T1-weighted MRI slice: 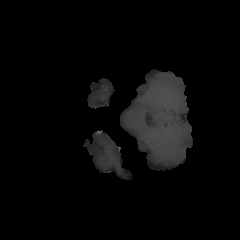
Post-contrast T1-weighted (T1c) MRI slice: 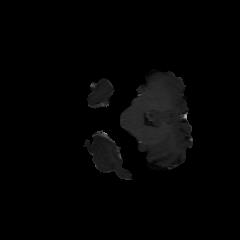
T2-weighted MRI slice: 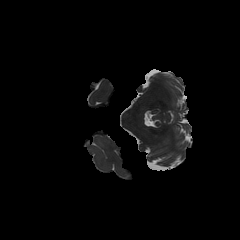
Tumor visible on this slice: yes